Question: I'm trying to create what I thought would be an incredibly simple little app. I basically need it to do some basic spreadsheet math.
In terms of excel I need '=(A1*A2)/1000*(A3)'.
I then need '=(A4-A5)'.
Then the total would equal those two numbers multiplied.
I've attached a screenshot and I hope this makes sense.

Now I know this code is impossible but in my head I need this to work:
'''
@IBAction func buttoncalc(_ sender: Any) {
total.isHidden = false
let firstValue = Double(text1.text!)
let secondValue = Double(text2.text!)
let thirdValue = Double(text3.text!)
let forthValue = Double(text4.text!)
if firstValue != nil && secondValue != nil {
let outputvalue = Double(firstValue! * secondValue!)@0 * Double(thirdValue - forthValue)
total.text = "The answer is \(outputvalue)"
}
}
'''
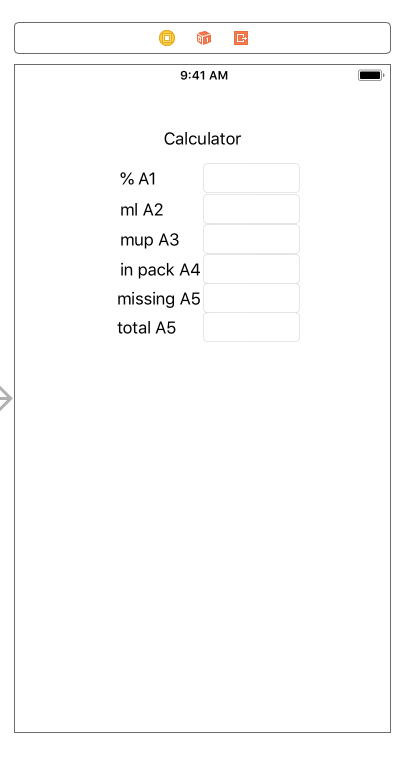
Answer: A text field contains text, which may or may not be convertible to number (such as 'abc123'). You need to test if the input fields contain valid numeric values before doing any math:
'''
IBAction func buttoncalc(_ sender: Any) {
if let a1 = Double(text1.text!),
let a2 = Double(text2.text!),
let a3 = Double(text3.text!),
let a5 = Double(text5.text!)
{
let a4 = (a1 * a2) / 1000 * a3
let a6 = a4 - a5
text4.text = "\(a4)"
text6.text = "\(a6)"
}
}
'''